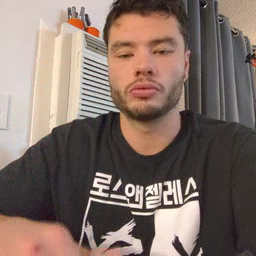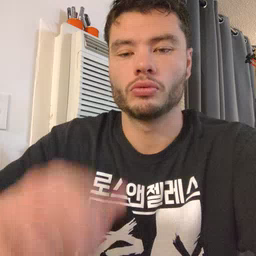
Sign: cowboy